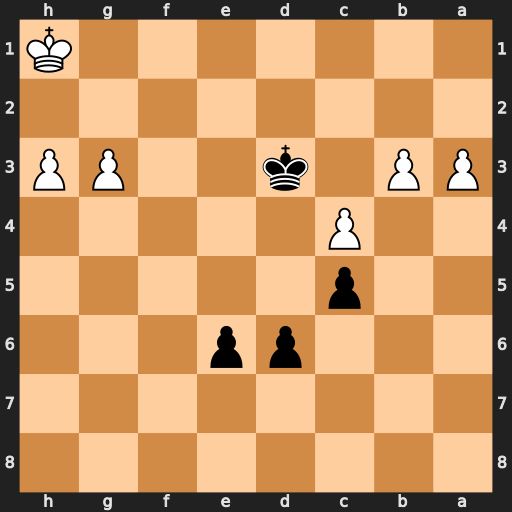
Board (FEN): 8/8/3pp3/2p5/2P5/PP1k2PP/8/7K
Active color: b
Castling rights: -
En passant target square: -
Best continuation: e5 Kg2 e4 Kf2 Kd2